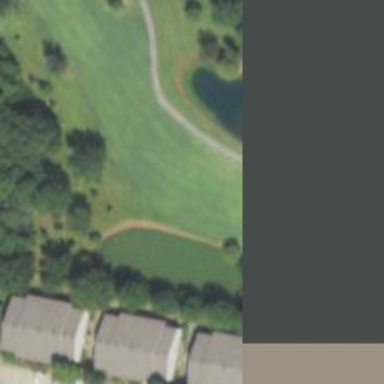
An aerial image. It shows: Golf hole.